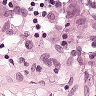
Metastatic tissue present: yes